Field crop: tomato
Growth stage: 1
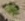
Species: solanum